Camera: DJI M3TD
Thermal palette: IronRed
Capture date: 2024:03:05 17:00:57
Focal length: 9.1 mm (35 mm equivalent: 40.0 mm)
Aperture: f/1
Field of view: 48.5 deg
Image size: 640x512
Object distance: 5.0 m
Emissivity: 0.95
Relative humidity: 50 %
Reflected temperature: 25.0 C
Ambient temperature: 25.0 C
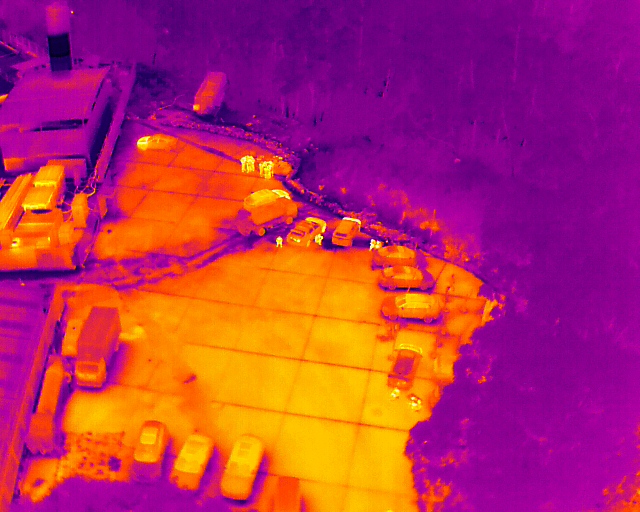